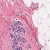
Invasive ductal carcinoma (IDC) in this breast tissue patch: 0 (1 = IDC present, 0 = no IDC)